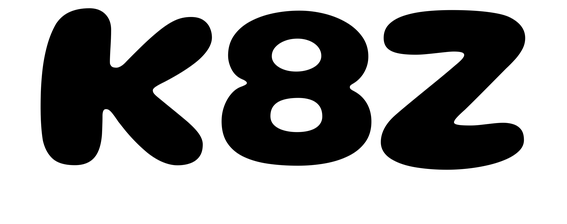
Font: Gluten_Bold